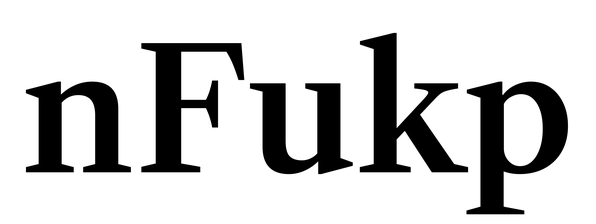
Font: LibreCaslonText_SemiBold